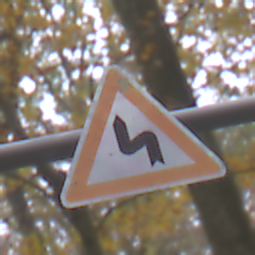
Verkehrszeichen: DoppelkurveZunaechstLinks
Umgebung: Outdoor, Nature
Tageszeit: MorningAfternoon
Wetter: Overcast
Licht: Natural
Jahreszeit: Autumn
Kontrast: LowContrast